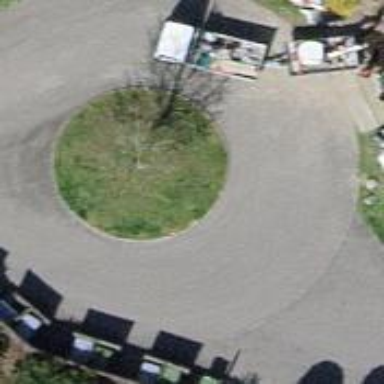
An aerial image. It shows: Asphalt road in residential area leading to roundabout.